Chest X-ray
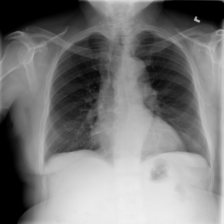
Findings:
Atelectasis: negative
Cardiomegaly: negative
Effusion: negative
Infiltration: negative
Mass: negative
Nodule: negative
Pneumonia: negative
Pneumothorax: negative
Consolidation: negative
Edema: negative
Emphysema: negative
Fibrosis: negative
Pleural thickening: negative
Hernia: negative